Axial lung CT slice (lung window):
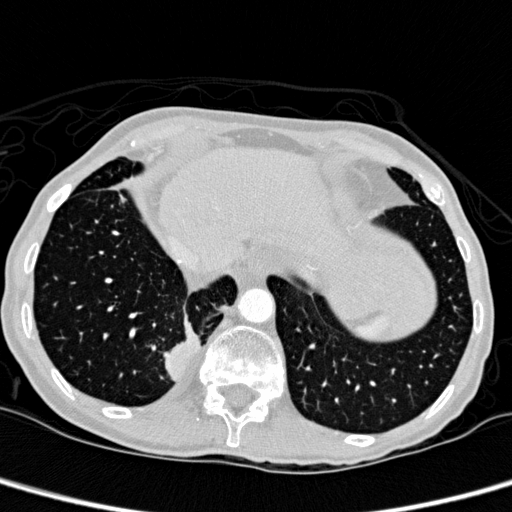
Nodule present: yes
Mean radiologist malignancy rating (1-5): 2.5